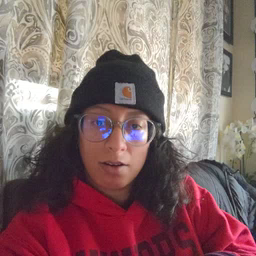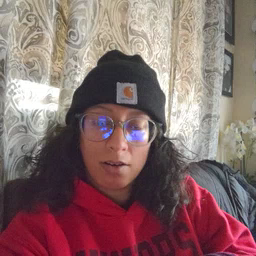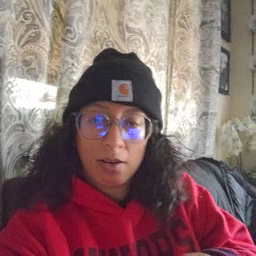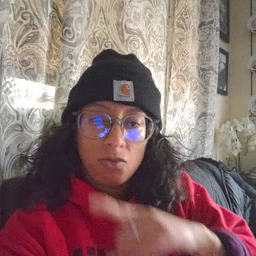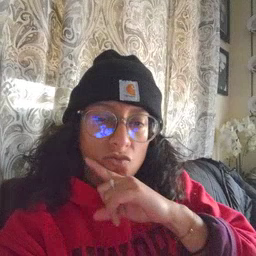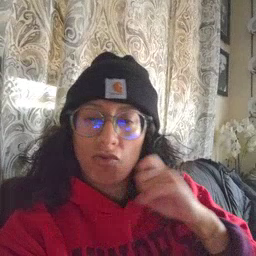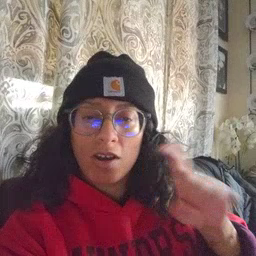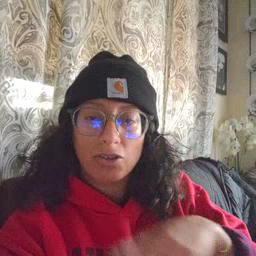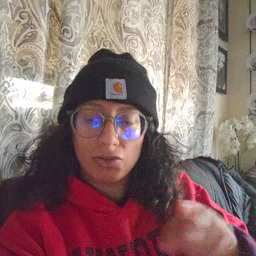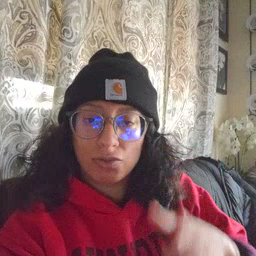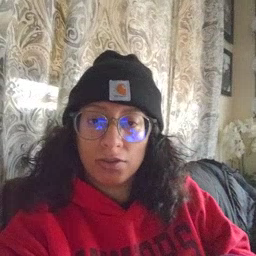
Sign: dryer